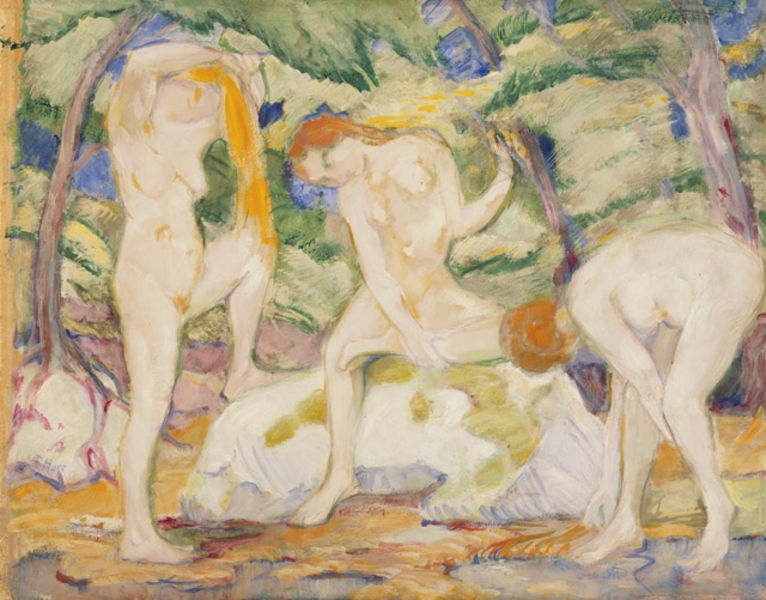
Titel: Badende Frauen
Künstler: Franz Marc
Standort: Karlsruhe
Institution: Staatliche Kunsthalle Karlsruhe
Schlagwörter: blue, red, women, female, gray, green, hair, ladies, painting, sitting, three, woman, yellow, reflection, washing, brown, naked, nude, nudes, nudity, rock, rocks, skin, sky, stone, tree, nature, orange, red hair, water, sun, trees, forest, river, stream, roots, blond, beach, peach, outside, human, clothes, trunk, bend, bent, bare, impressionist, breasts, bathing, outdoors, wash, paint, bathers, stones, standing, poster, bodies, vagina, bending, blonde, pastels, van gogh, hairs, bath, banks, root, boobs, surrealistic, boob, paining, pussy, fantasie, vegina, boobo, trnk, red ahir, hairwashing